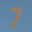
Label: 7